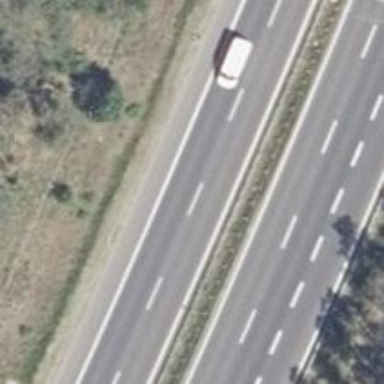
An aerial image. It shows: Asphalt motorway of trunk classification.